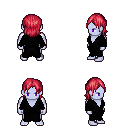
a pixel art fantasy rpg character, male body template, dark elf, purple skin, gray robe, teal pants, ruby red long bangs hairstyle, four views (front, back, left, right), 2x2 character sprite sheet, small pixel art, hard edges, no anti-aliasing